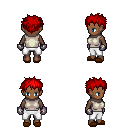
a pixel art fantasy rpg character, female body template, human, dark skin, white sleeveless shirt, white pants, red bedhead hairstyle, metal gloves, brown slippers, four views (front, back, left, right), 2x2 character sprite sheet, small pixel art, hard edges, no anti-aliasing